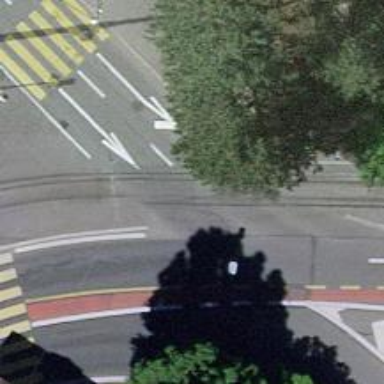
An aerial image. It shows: Tram level crossing on railway.